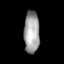
Tissue: lung
Cell type: Endothelial cells
Senescence score: 0.6378
Nuclear area (px): 641
Mean DAPI intensity: 159.114